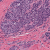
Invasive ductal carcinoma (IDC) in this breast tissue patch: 1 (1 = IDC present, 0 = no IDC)